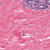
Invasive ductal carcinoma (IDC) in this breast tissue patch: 0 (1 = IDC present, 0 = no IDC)